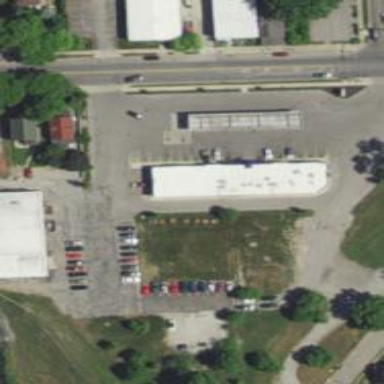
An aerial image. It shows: Retail fuel station.